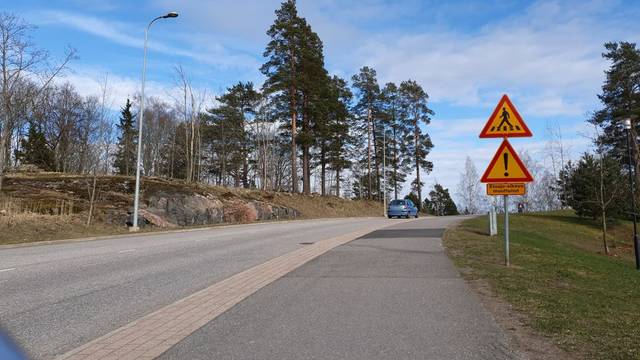
Region: Finland
Coordinates: 60.287, 24.874